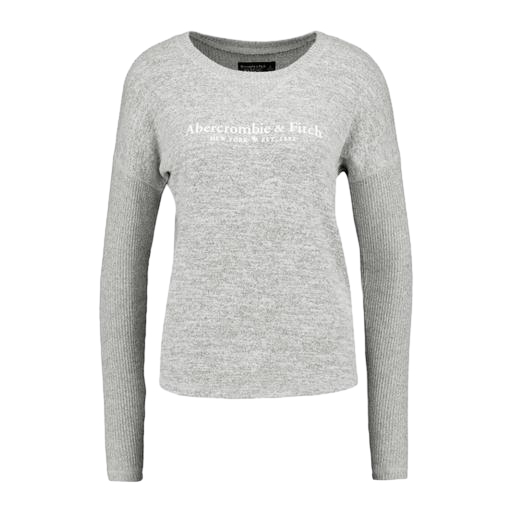
long sleeve tee, long-sleeve shirt, longsleeve t-shirt, white background